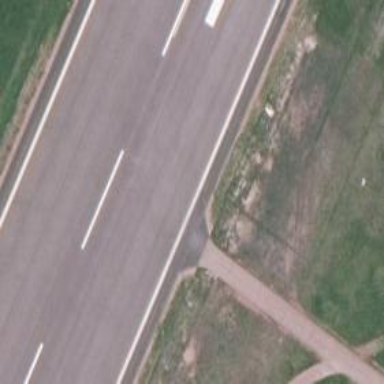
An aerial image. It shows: Runway in airport area.